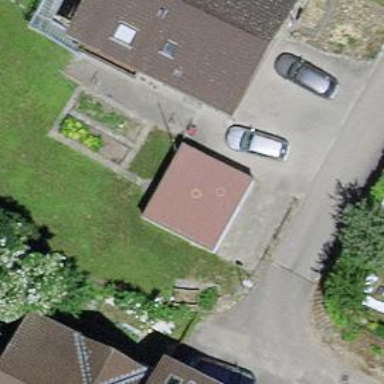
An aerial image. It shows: Garage.